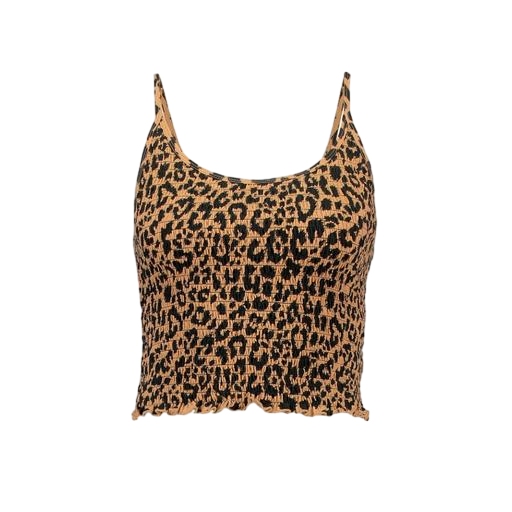
leopard skin print tank top, black essentials leopard tank top, animal leopard-print vest, white background